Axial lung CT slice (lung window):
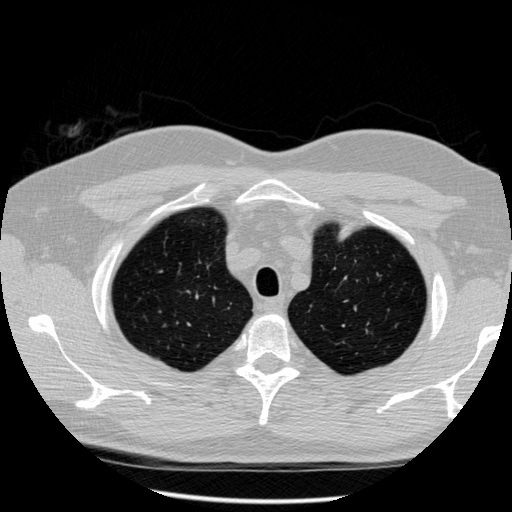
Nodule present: no